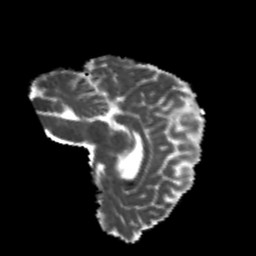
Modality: MD
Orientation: sagittal
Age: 23
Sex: female
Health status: healthy
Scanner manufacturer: philips
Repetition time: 7.39 s
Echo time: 0.08599 s